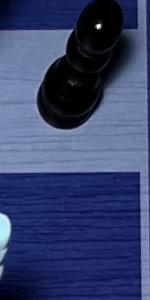
Label: Empty